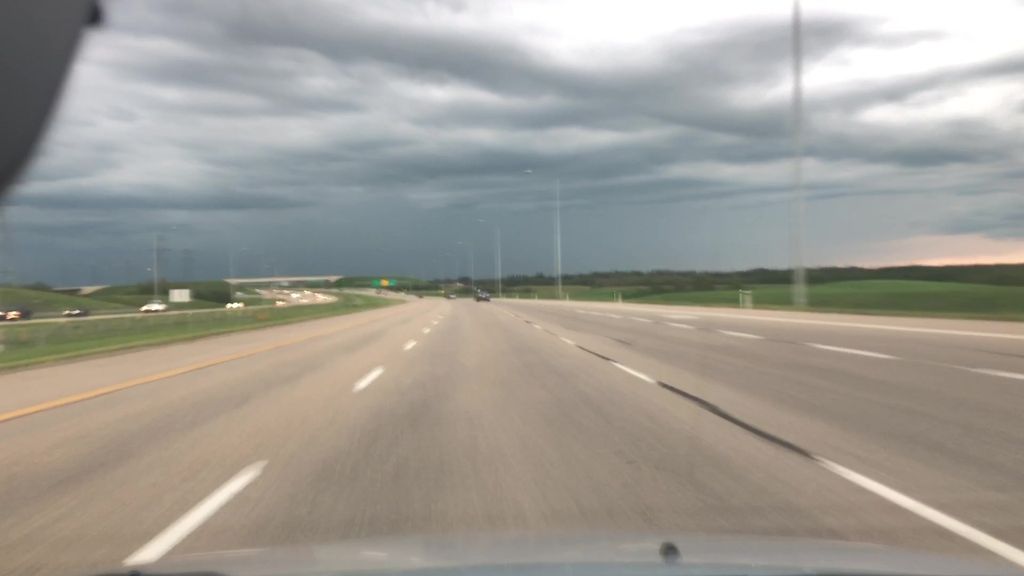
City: edmonton